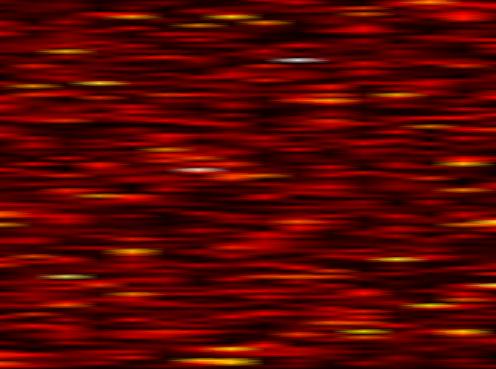
Label: WOLA